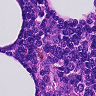
Metastatic tissue present: no